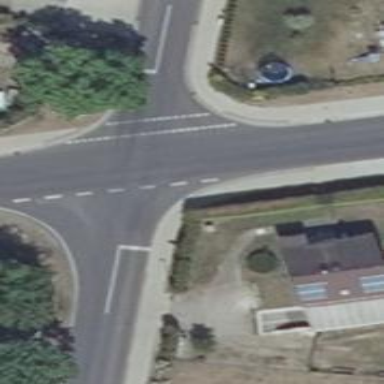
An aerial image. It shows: Tertiary road with asphalt surface.